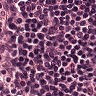
Metastatic tissue present: no